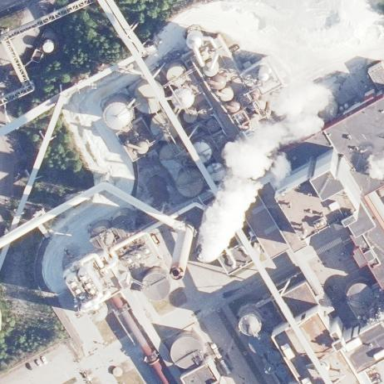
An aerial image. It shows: Industrial area with heating station power plant.